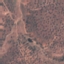
Label: PermanentCrop